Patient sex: M
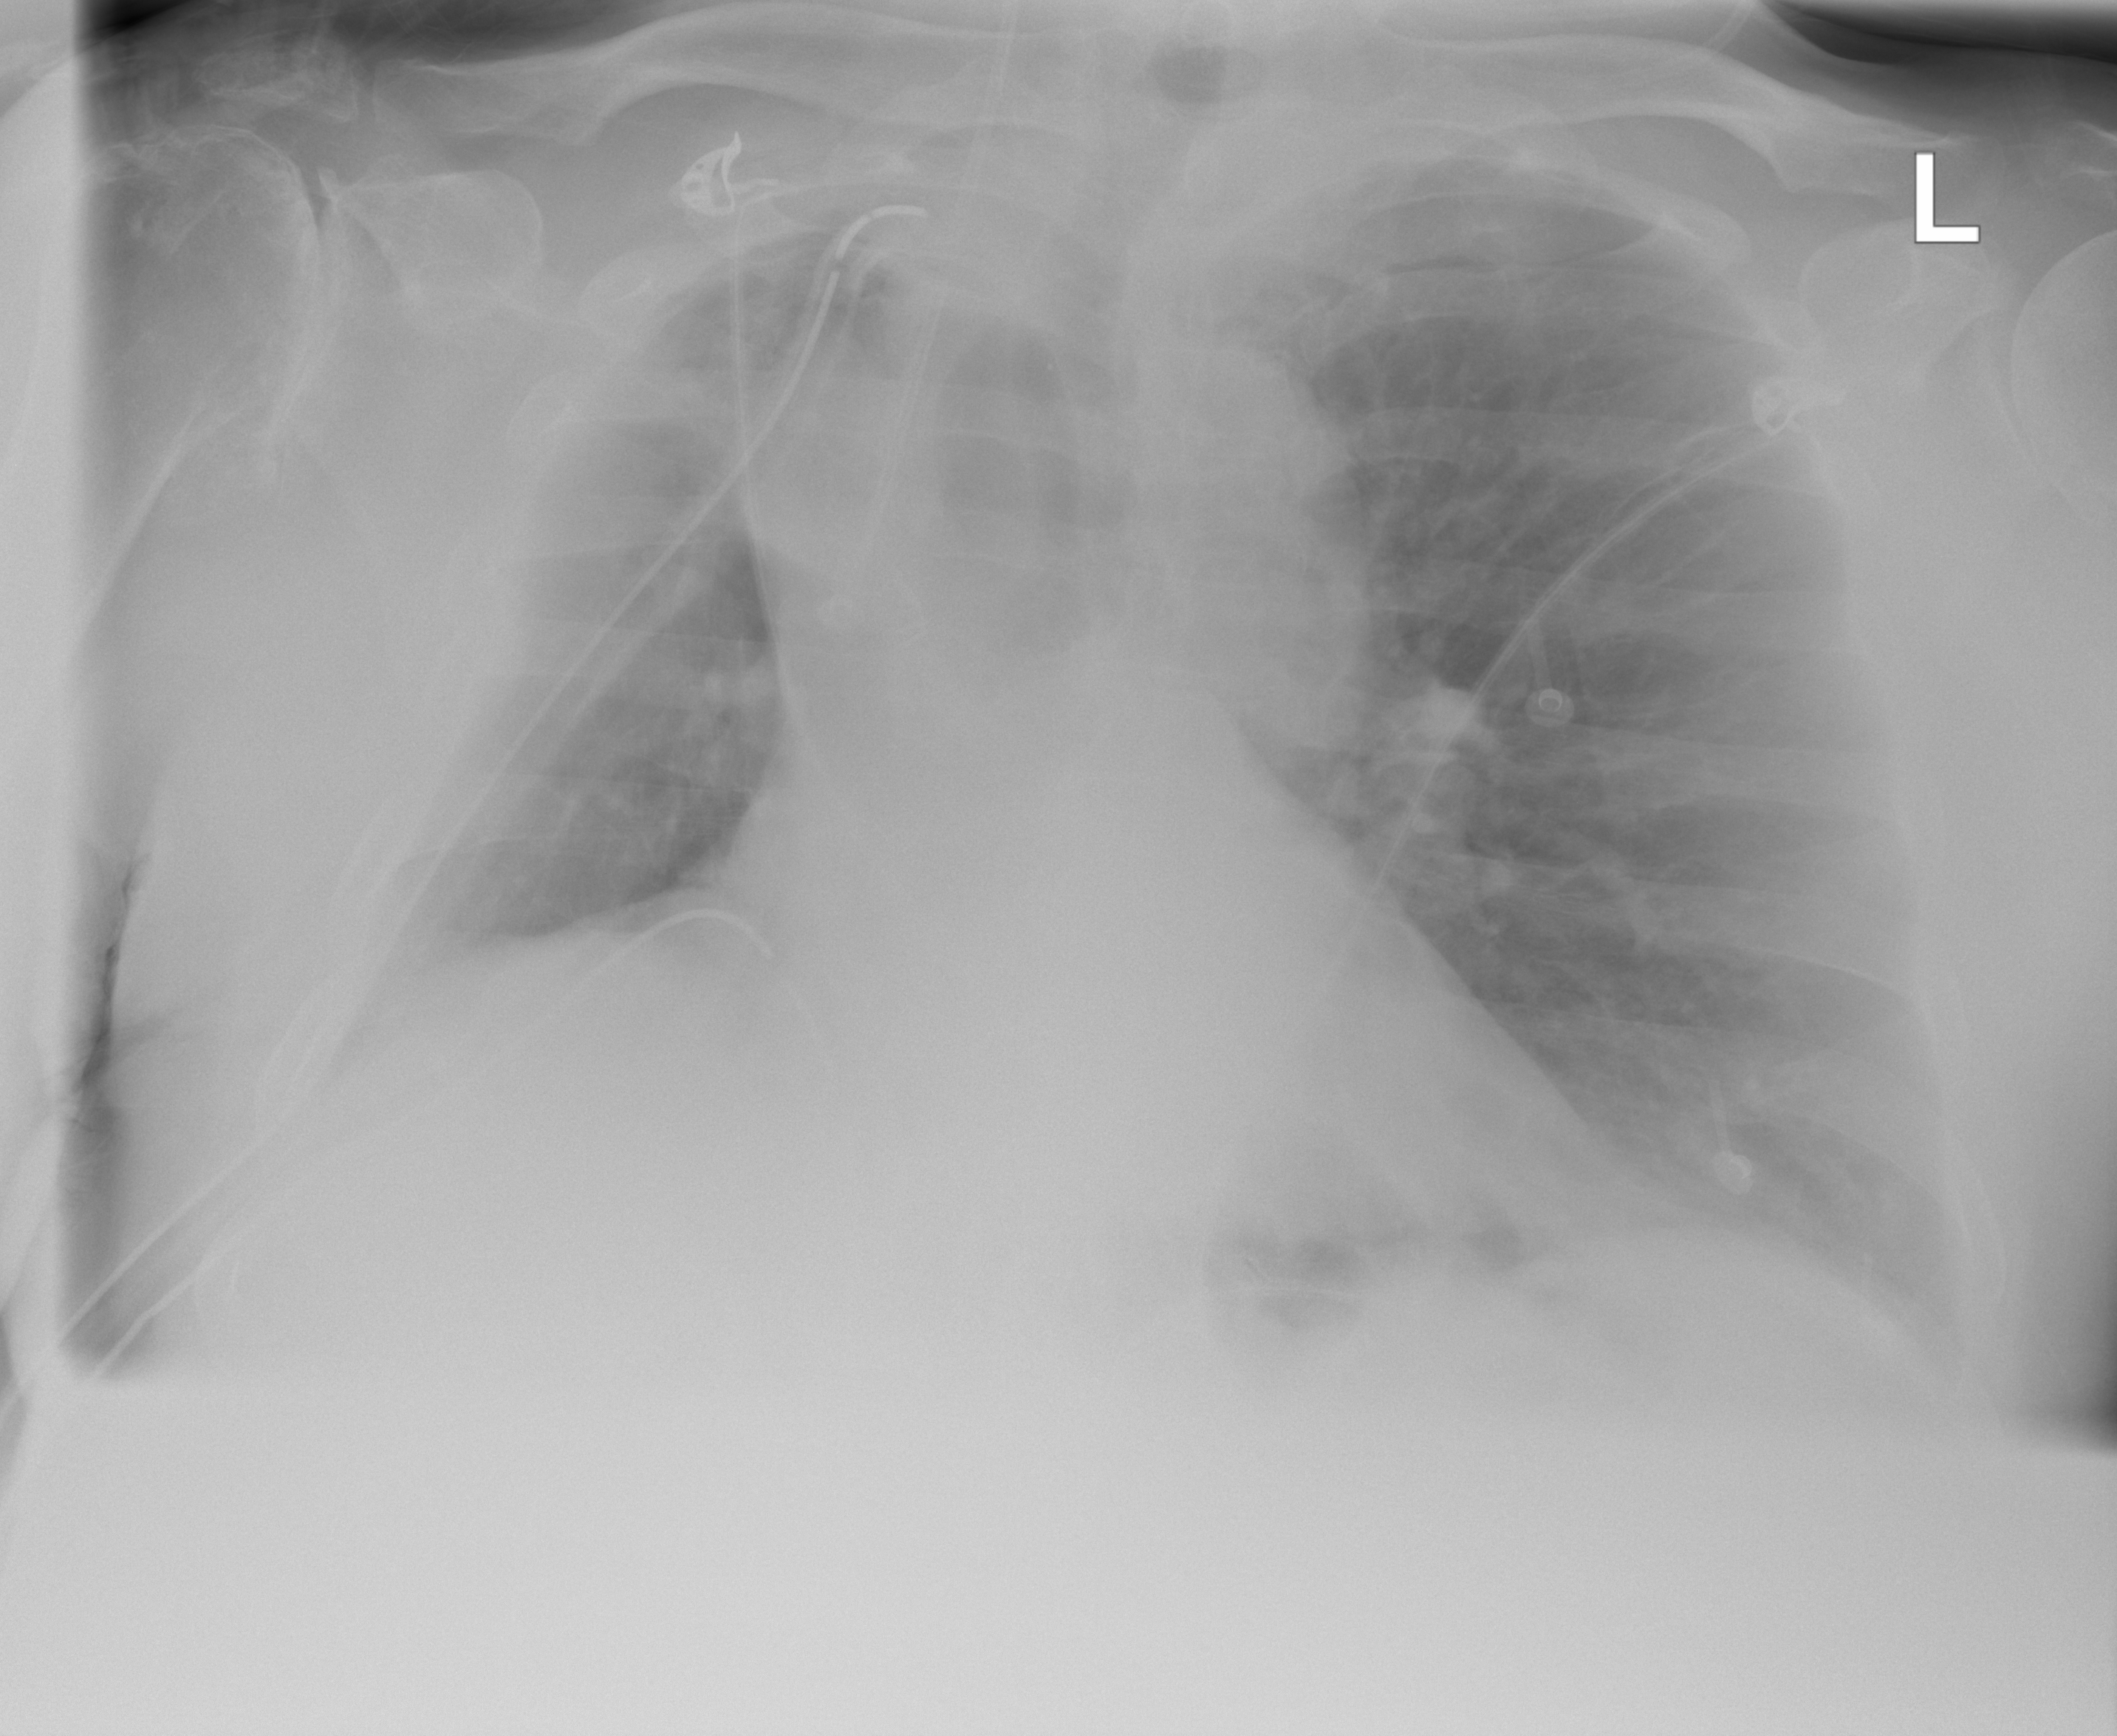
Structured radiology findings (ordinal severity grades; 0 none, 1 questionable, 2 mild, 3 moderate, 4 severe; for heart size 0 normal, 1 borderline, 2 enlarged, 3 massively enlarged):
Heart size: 0
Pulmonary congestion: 0
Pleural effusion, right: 0
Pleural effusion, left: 0
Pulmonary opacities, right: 0
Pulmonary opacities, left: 2
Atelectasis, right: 2
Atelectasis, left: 2